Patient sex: M
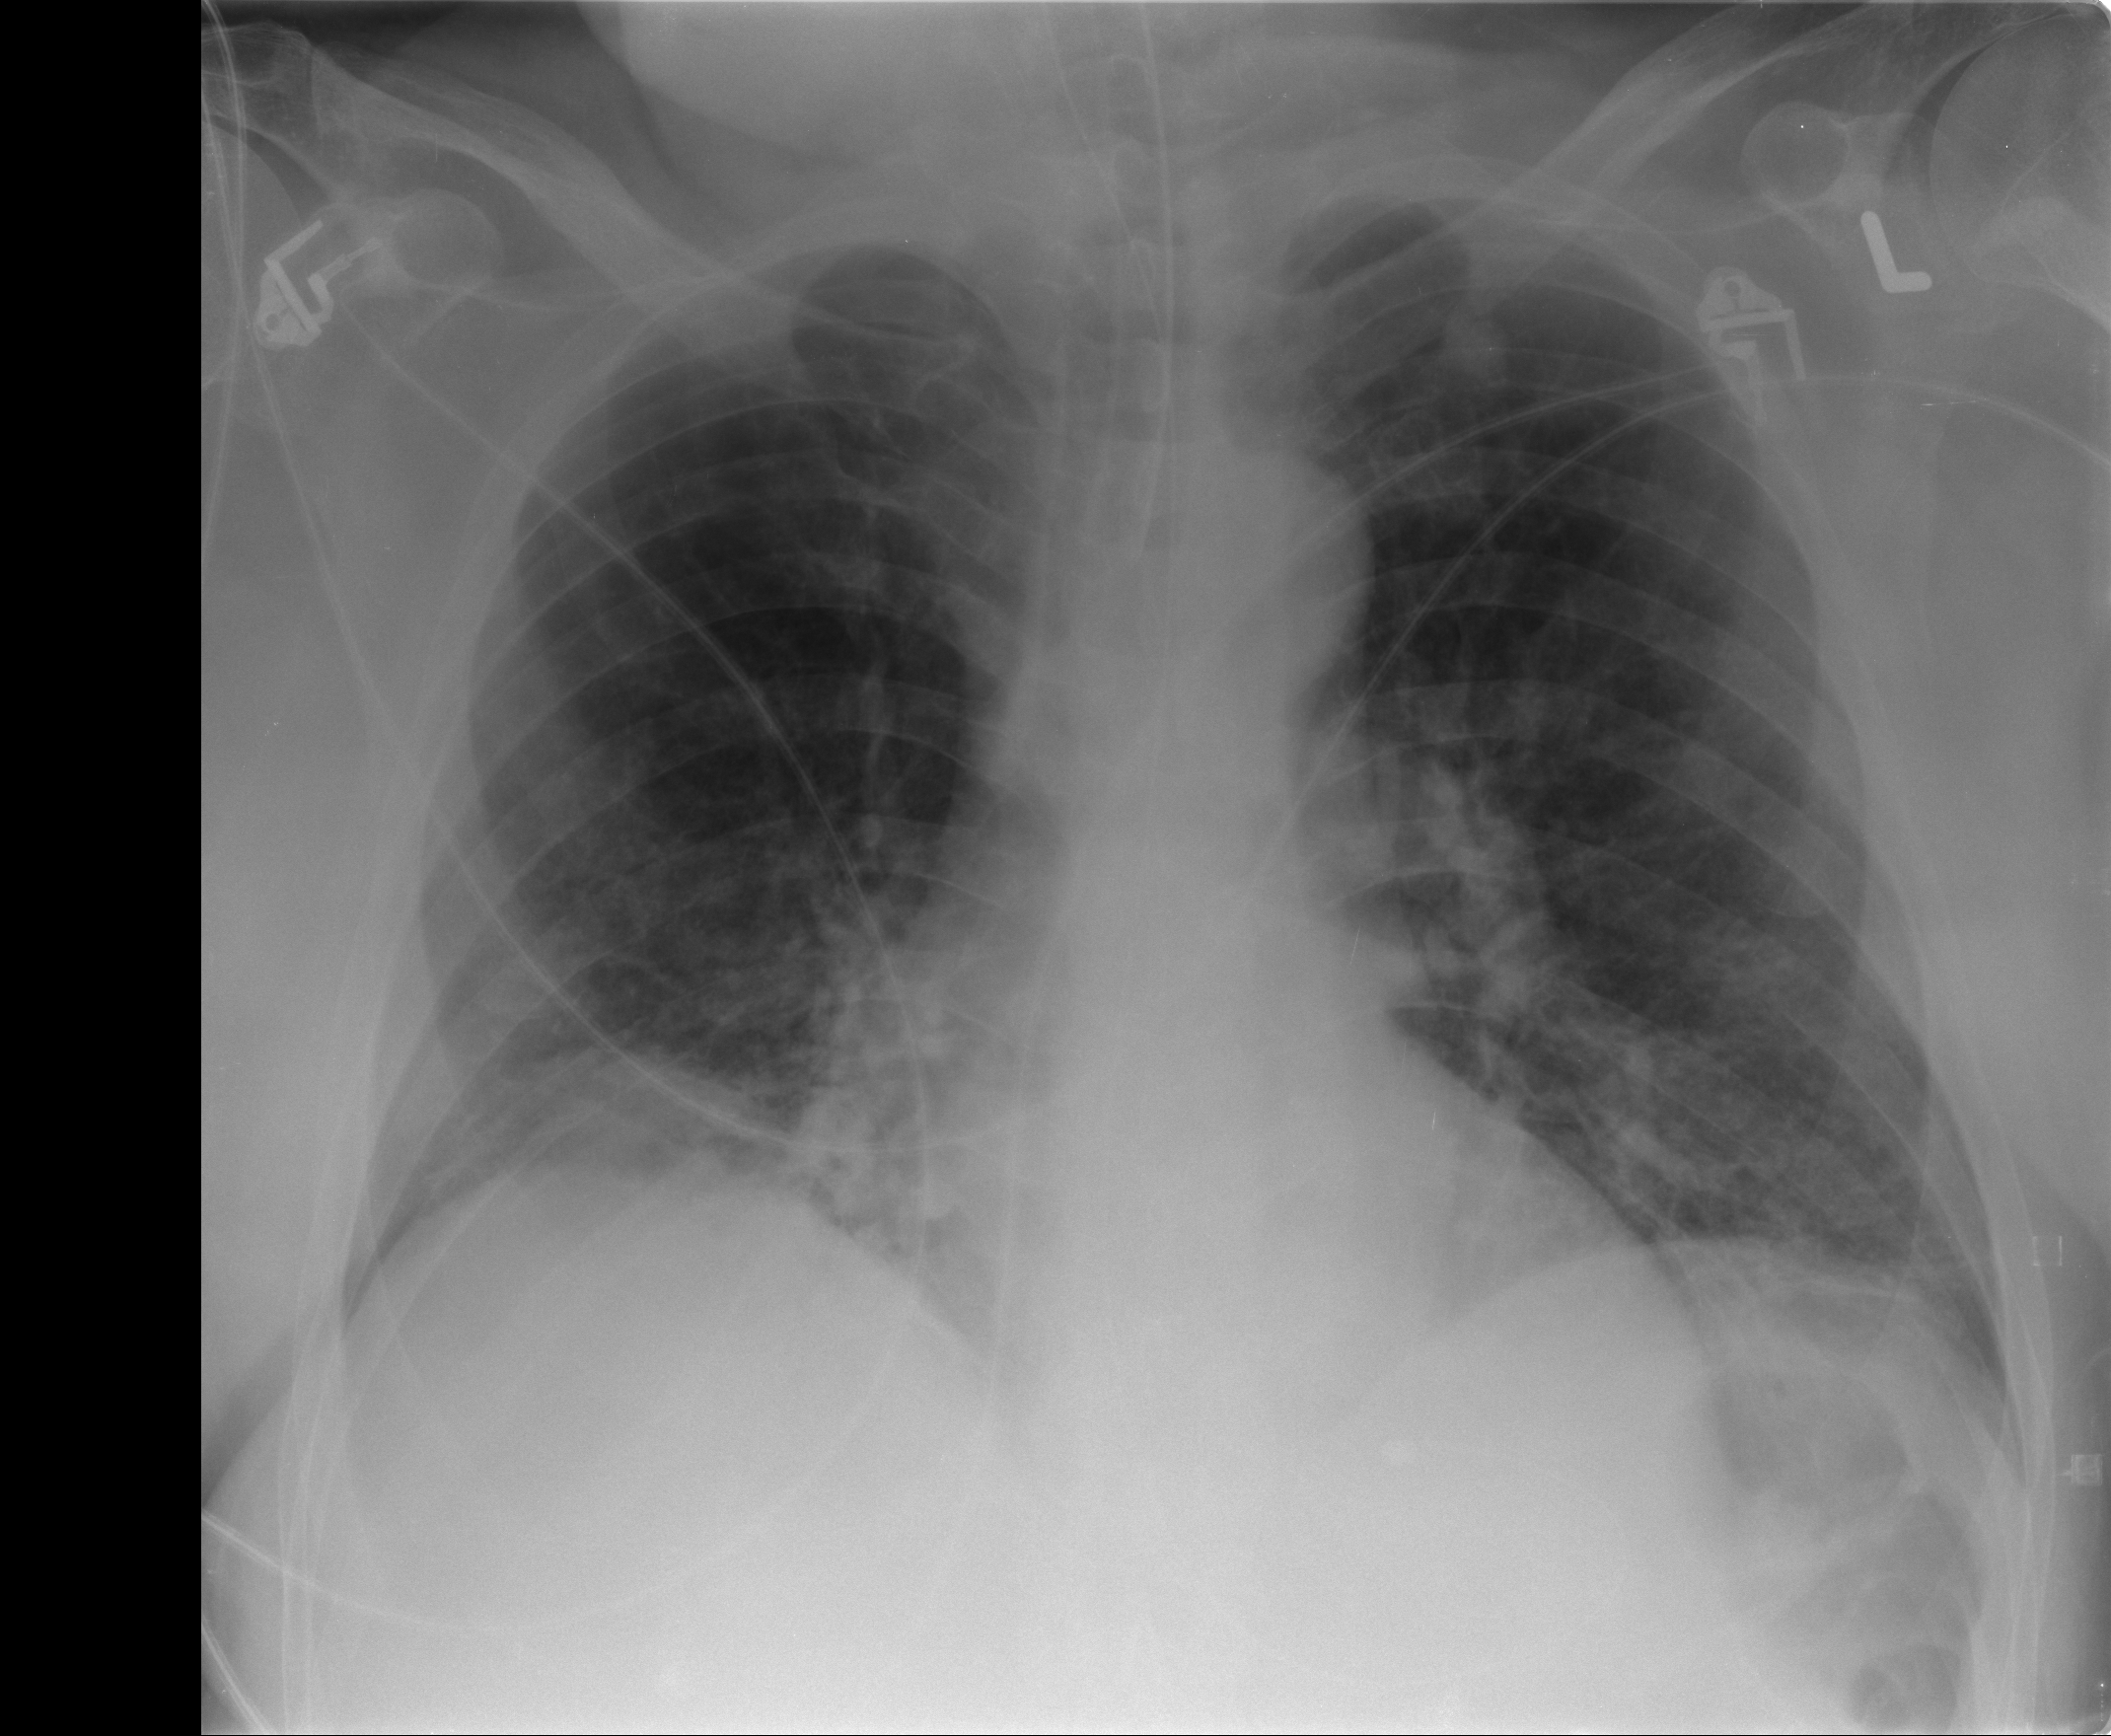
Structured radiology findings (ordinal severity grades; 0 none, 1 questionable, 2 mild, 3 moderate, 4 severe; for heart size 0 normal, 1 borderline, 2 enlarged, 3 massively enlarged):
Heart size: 0
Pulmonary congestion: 1
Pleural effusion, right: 0
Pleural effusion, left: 1
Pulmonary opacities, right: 2
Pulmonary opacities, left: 1
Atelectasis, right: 2
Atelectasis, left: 2